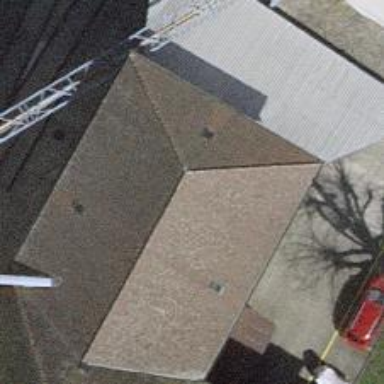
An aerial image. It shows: Building with ridged roof.